Question: I am trying to find some relative maximums of a given image. I understand that there are two possible methods, the first is using 'scipy.ndimage.maximum_filter()' and the second using 'skimage.feature.peak_local_max()'.
In order to compare both methods I have modified an example from skimage <URL> in order to compare the peaks found.
'''
from scipy import ndimage as ndi
import matplotlib.pyplot as plt
from skimage.feature import peak_local_max
from skimage import data, img_as_float
im = img_as_float(data.coins())
# use ndimage to find the coordinates of maximum peaks
image_max = ndi.maximum_filter(im, size=20) == im
j, i = np.where(image_max)
coordinates_2 = np.array(zip(i,j))
# use skimage to find the coordinates of local maxima
coordinates = peak_local_max(im, min_distance=20)
# display results
fig, axes = plt.subplots(1, 2, figsize=(8, 3), sharex=True, sharey=True)
ax = axes.ravel()
ax[0].imshow(im, cmap=plt.cm.gray)
ax[0].plot(coordinates_2[:, 0], coordinates_2[:, 1], 'r.')
ax[0].axis('off')
ax[0].set_title('Maximum filter')
ax[1].imshow(im, cmap=plt.cm.gray)
ax[1].autoscale(False)
ax[1].plot(coordinates[:, 1], coordinates[:, 0], 'r.')
ax[1].axis('off')
ax[1].set_title('Peak local max')
fig.tight_layout()
plt.show()
'''
This gives the next peaks for each method:

I understand that the parameter 'size' for 'maximum_filter' is not equivalent to the 'min_distance' from 'peak_local_max', but I'd like to know if there is a method in which both give the same result. Is that possible?
Some related question on stackoverflow are:
<URL>
<URL>
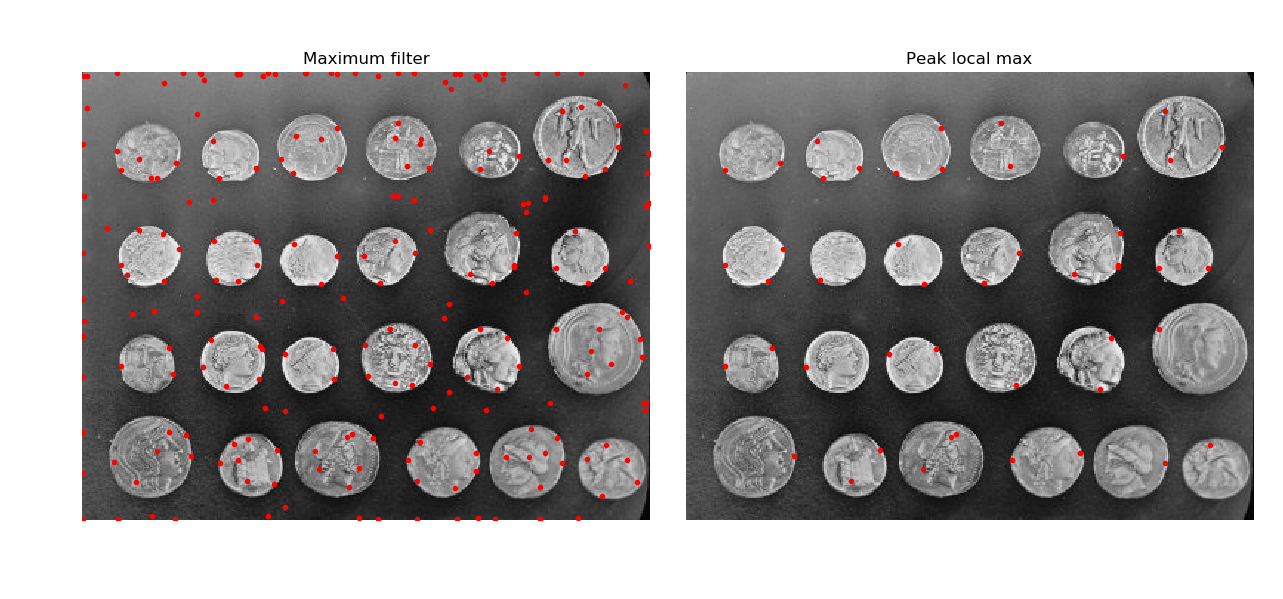
Answer: have you been able to come up with a solution?
I think one step into the direction is simply setting 'size=41' in the maximum filter.
This gives me rather similar, though not identical results.
The idea behind that is that 'peak_local_max' looks for peaks in a region specified by '2 * min_distance + 1' (Source: <URL>.
Most of the additional peaks identified by 'ndi.maximum_filter' are close to the boundary, but there also two additional peaks in the middle of the picture (additional peaks are marked in blue).
<URL>
At assume that 'peak_local_max' employs some logic to strip boundary peaks and peaks that are close to other peak. Most likely based on the value of the peak.